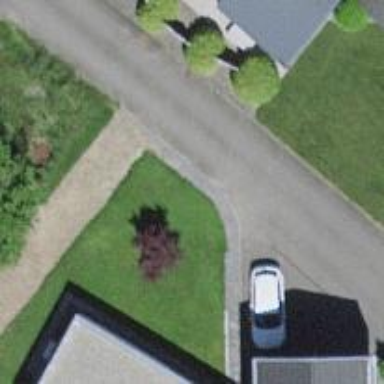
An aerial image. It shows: Living street.